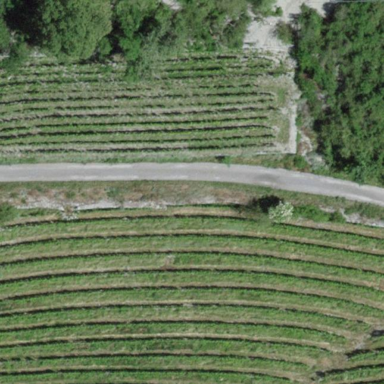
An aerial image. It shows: Vineyard growing grapes.